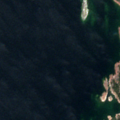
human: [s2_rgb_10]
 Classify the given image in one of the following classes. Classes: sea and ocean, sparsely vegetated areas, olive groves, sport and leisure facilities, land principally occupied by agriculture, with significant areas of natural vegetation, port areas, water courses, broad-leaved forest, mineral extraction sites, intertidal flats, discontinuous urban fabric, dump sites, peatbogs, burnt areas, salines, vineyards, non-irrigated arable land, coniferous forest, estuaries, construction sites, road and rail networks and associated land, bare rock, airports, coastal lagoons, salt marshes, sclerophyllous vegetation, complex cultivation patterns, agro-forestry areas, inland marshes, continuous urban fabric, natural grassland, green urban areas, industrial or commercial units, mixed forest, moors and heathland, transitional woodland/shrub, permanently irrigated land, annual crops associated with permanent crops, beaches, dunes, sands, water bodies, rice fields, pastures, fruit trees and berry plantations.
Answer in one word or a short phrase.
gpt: mixed forest, transitional woodland/shrub, sea and ocean